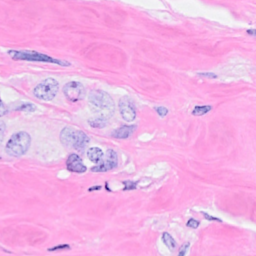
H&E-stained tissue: Breast